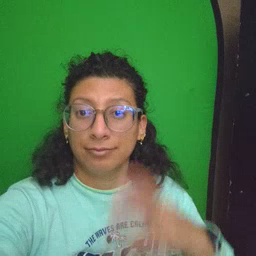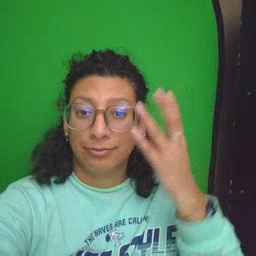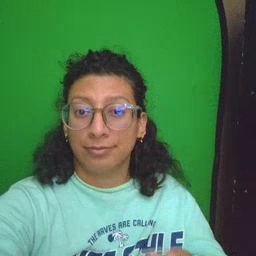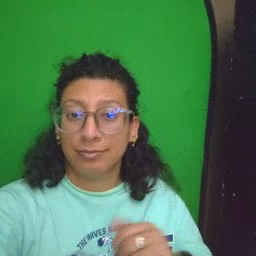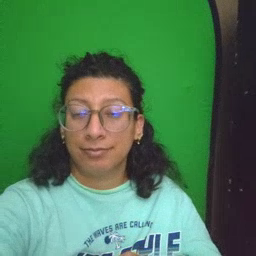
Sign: wet